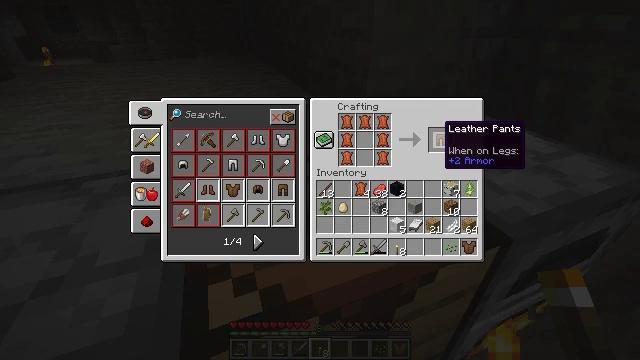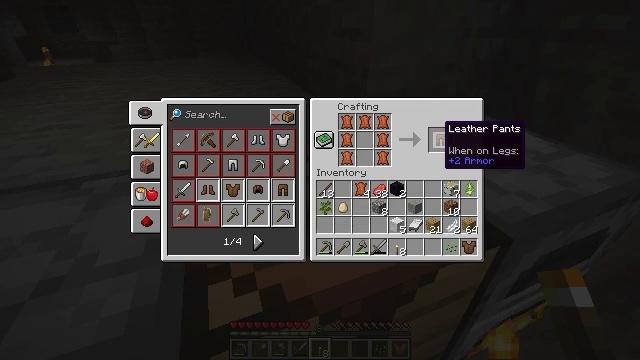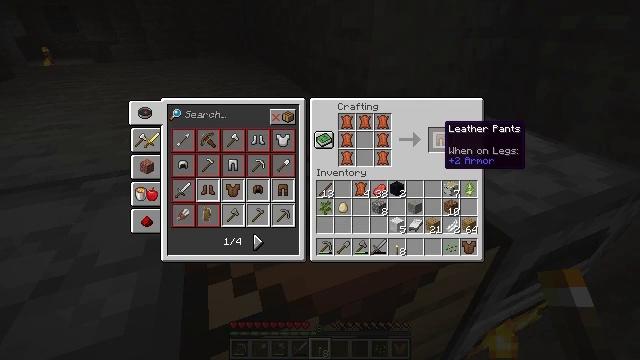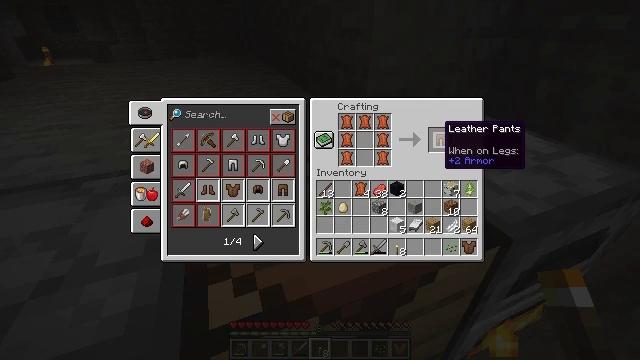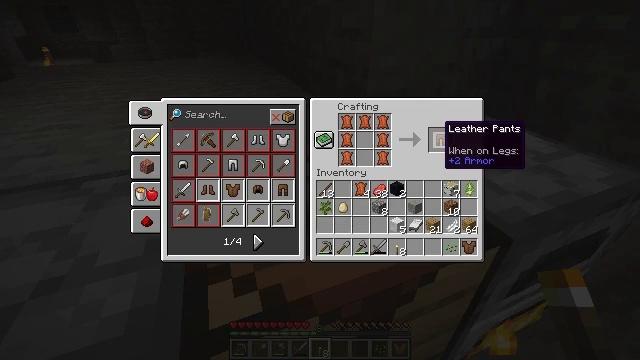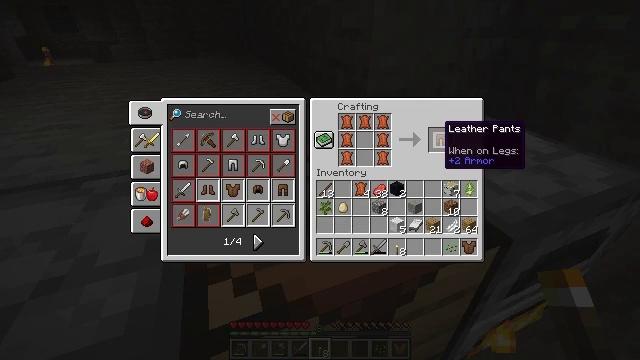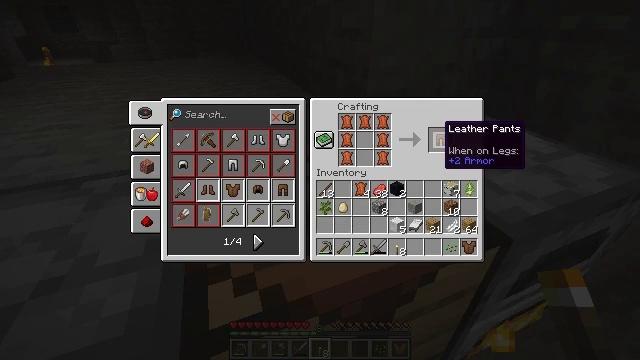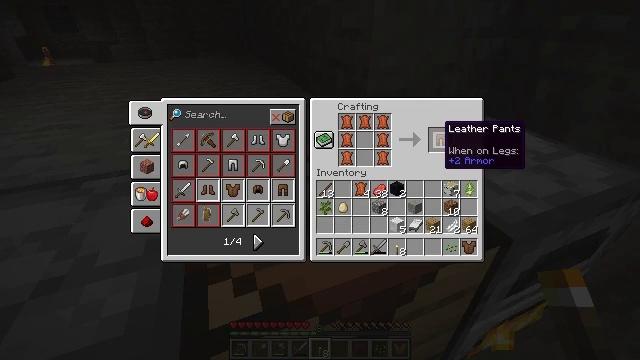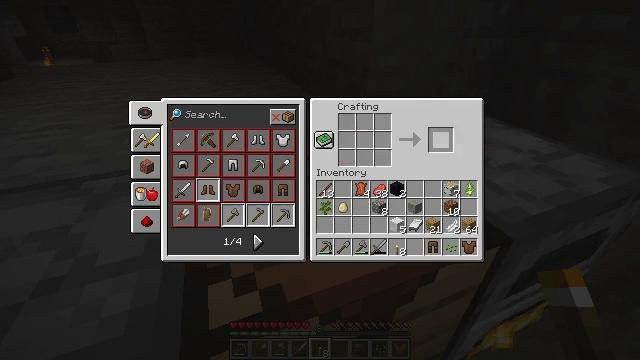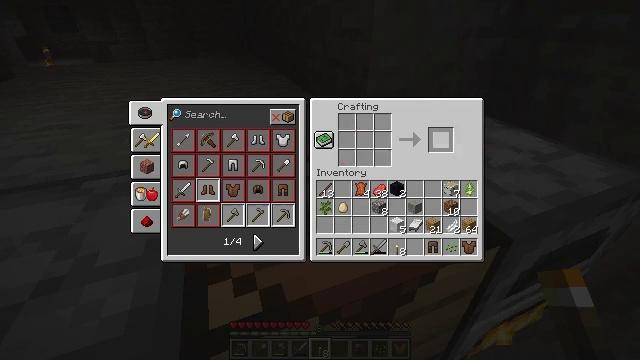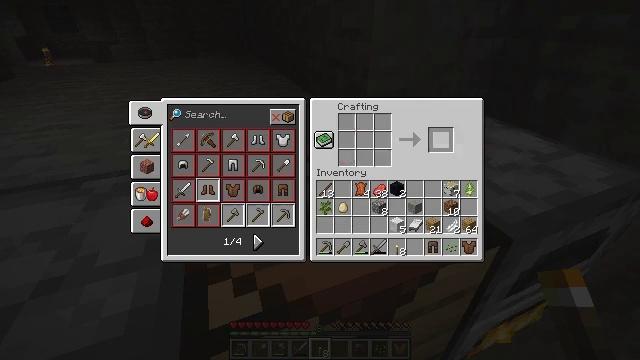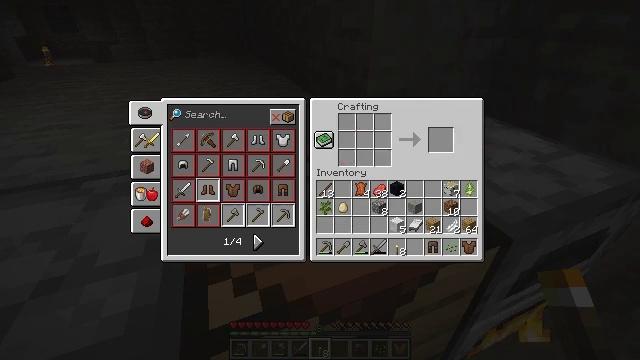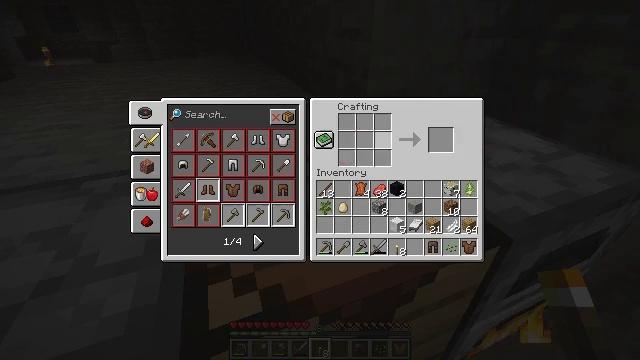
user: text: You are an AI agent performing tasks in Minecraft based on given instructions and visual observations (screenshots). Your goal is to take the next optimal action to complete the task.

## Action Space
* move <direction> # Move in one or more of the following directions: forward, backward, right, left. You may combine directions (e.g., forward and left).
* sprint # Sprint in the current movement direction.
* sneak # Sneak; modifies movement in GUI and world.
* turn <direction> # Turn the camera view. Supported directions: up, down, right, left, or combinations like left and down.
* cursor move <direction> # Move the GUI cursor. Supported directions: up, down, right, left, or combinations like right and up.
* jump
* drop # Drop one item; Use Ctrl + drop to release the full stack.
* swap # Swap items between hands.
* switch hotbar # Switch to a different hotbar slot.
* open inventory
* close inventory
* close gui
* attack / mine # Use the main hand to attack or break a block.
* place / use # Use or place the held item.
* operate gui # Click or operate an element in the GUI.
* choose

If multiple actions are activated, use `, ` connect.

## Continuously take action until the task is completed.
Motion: motion action
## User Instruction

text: Get leather leggings by crafting them with leather.
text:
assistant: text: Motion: sneak
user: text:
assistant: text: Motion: sneak
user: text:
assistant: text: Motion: sneak
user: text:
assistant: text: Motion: sneak
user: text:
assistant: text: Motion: sneak
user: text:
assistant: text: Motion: sneak
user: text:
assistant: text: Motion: sneak
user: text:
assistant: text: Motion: sneak, operate gui
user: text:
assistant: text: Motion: sneak, operate gui
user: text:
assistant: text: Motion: sneak, operate gui
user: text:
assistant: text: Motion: sneak, cursor move left
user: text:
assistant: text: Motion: sneak, cursor move left and down
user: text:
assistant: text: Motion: sneak